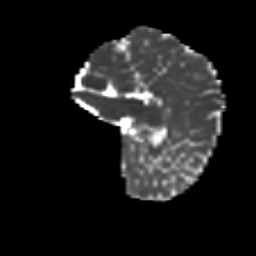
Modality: MD
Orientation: sagittal
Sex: male
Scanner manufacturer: siemens
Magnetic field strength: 3 T
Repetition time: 5 s
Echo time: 0.071 s